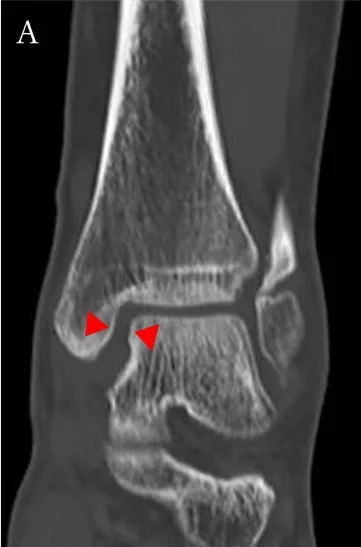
The patient's CT and MRI scans. (A) A CT scan (coronal section) shows that the medial joint space has expanded (arrow).
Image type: radiology (ct)